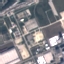
Label: Industrial